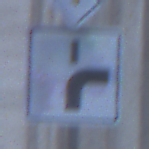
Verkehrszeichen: VerlaufVorfahrtsstrasse8
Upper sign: Vorfahrtsstrasse
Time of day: SunriseSunset
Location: Outdoor (Urban)
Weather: Clear
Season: NotSpecified
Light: Natural